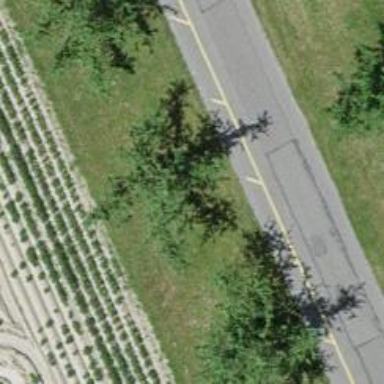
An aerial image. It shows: Avenue of deciduous broadleaved trees.